Question: I want to get the record number from my select data.
At present I am aware of something like this:
'''
SELECT max(ROW_NUMBER() OVER(ORDER BY aUniqueField)) FROM aTable
'''
But this assumes that aUniqueField is a unique field and that it is the order I am returning it in. Unfortunately, this is not the case for me. I need a way to 'affix' a row number that is independent of the values of any fields in my select statement.
Is there a way to do this?
These are my 2 tables:

This is my SQL:
'''
SELECT
FeatureName,
GF.[Enabled] AS [Enabled],
GroupId
FROM
Feature F
JOIN GroupFeature GF ON GF.FeatureId = F.FeatureId
WHERE
GroupId = 1
OR
GroupId = 4
OR
GroupId = 2
Order By
Case GroupId
When 1 Then 1
When 4 Then 2
When 2 Then 3
'''
By popular request :) I attach more info. I really should have done this from the beginning.
Data output as it stands:
'''
Feature1, true, 1
Feature2, true, 4
Feature3, true, 4
Feature4, true, 4
Feature5, true, 2
'''
What I would like is:
'''
1,Feature1, true, 1
2,Feature2, true, 4
3,Feature3, true, 4
4,Feature4, true, 4
5,Feature5, true, 2
'''
I have found if I remove the Order By/When clause then using the many suggestions here it works. When I reinstate it I get something like this:
'''
1,Feature1, true, 1
3,Feature2, true, 4
4,Feature3, true, 4
5,Feature4, true, 4
2,Feature5, true, 2
'''
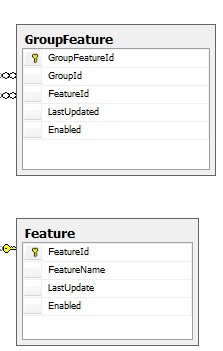
Answer: Not fully clear to me what you are looking for
Affix a row number that is independent of the values of any fields is odd and you have correct answers that you state are are not working
'''
DECLARE @map table(mapIn int primary key, mapout int)
insert into @map values (1,1), (4,2), (2,3)
select * from @map
SELECT FeatureName, GF.[Enabled] AS [Enabled], GroupId,
ROW_NUMBER() OVER(ORDER BY map.mapout, GF.GroupFeatureID) RowNum
FROM Feature F
JOIN GroupFeature GF
ON GF.FeatureId = F.FeatureId
join @map map
on map.mapIn = GF.GroupId
order by map.mapout, GF.GroupFeatureID
'''